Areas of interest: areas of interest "Soccer Field"
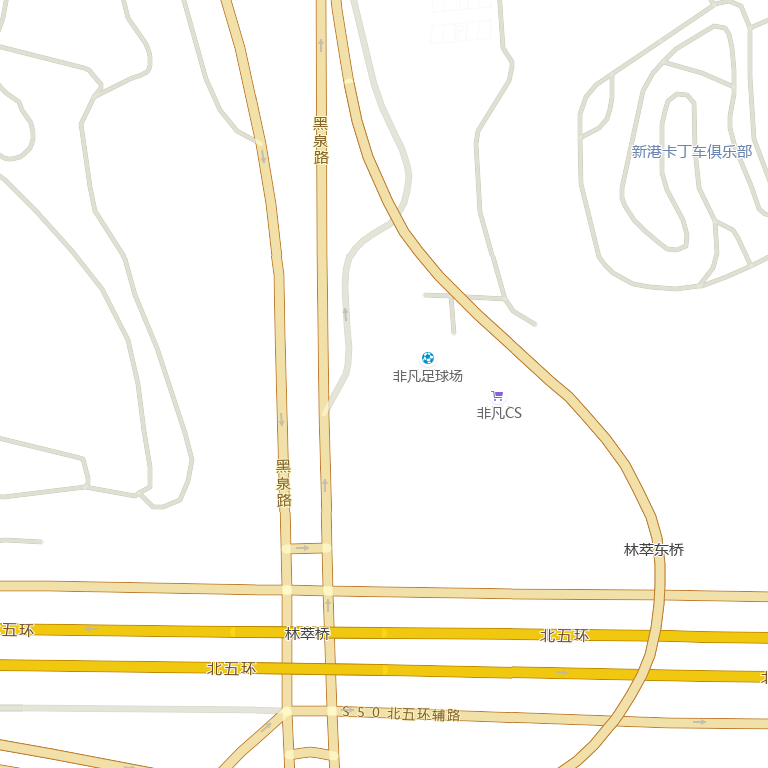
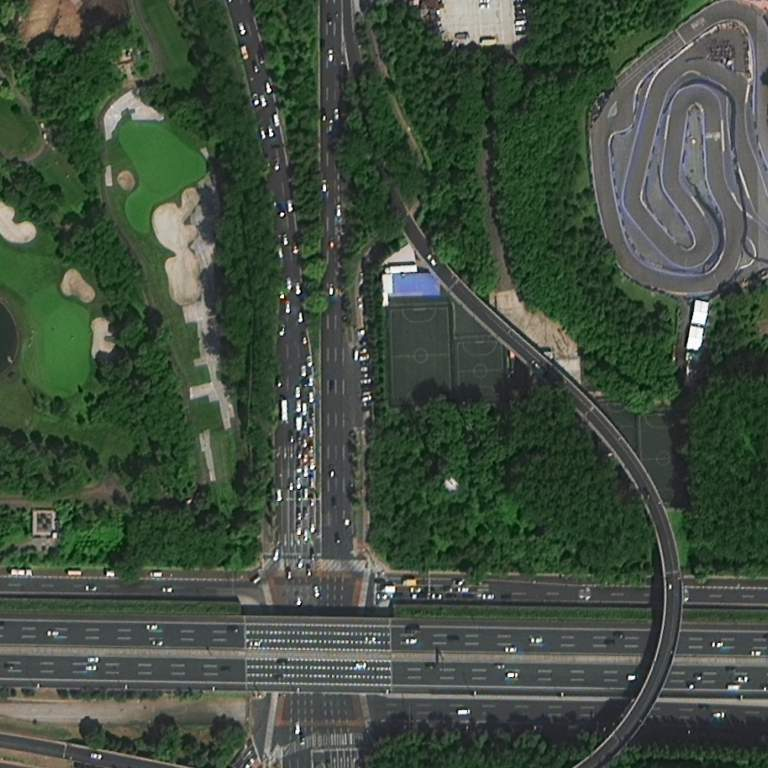